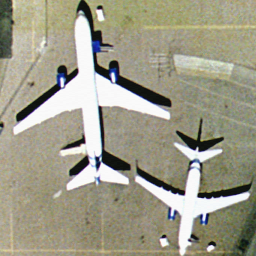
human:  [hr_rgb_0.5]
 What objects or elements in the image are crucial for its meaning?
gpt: airplane